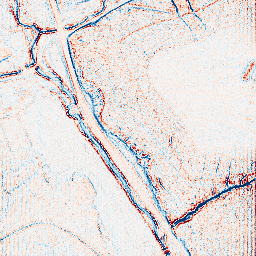
Category: edge_preserving
Decomposition family: anisotropic_diffusion
Decomposition parameters: iterations: 5
kappa: 50
gamma: 0.1
Upsampling method: fft_zeropad
Upsampling parameters: scale: 2
Upsampling scale: 2